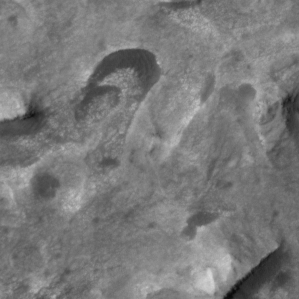
Label: non_frost